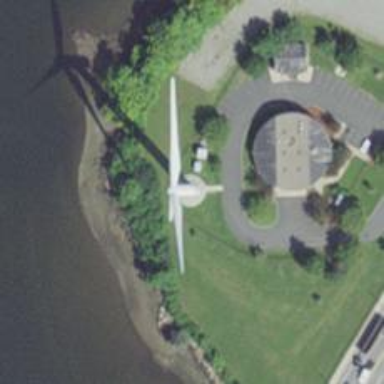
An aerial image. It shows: Wind generator with horizontal-axis design.